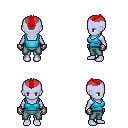
a pixel art fantasy rpg character, female body template, dark elf, purple skin, teal pirate shirt, teal pants, red short mohawk hairstyle, metal gloves, four views (front, back, left, right), 2x2 character sprite sheet, small pixel art, hard edges, no anti-aliasing